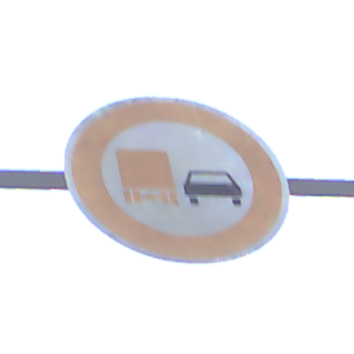
Verkehrszeichen: UeberholverbotKraftfahrzeuge
Umgebung: Outdoor, RoadRail
Tageszeit: SunriseSunset
Wetter: PartlyCloudy
Licht: Natural
Jahreszeit: NotSpecified
Kontrast: LowContrast